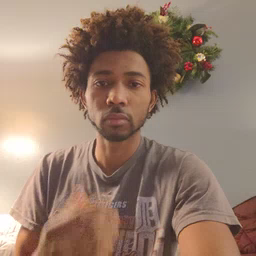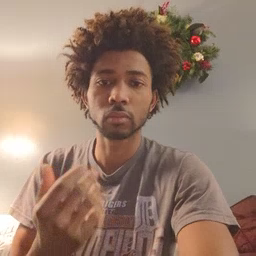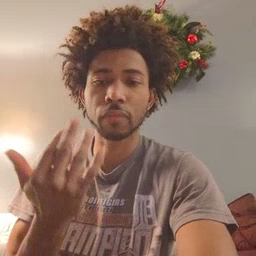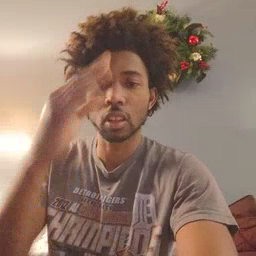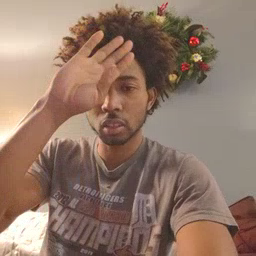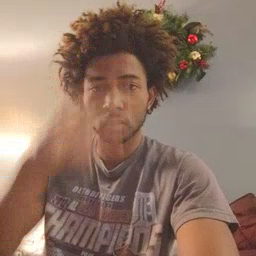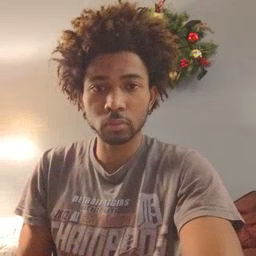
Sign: fireman